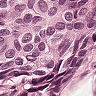
Metastatic tissue present: yes